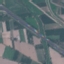
Land use / land cover: Highway